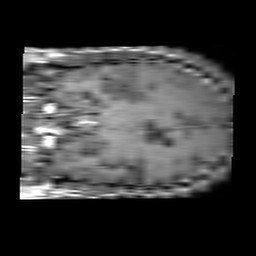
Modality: T1w
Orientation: coronal
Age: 70
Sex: male
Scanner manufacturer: philips
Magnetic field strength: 3 T
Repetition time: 0.4 s
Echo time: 0.01005 s